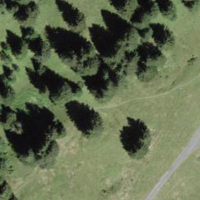
EUNIS habitat code: 23
Species observed at this site:
Arnica montana